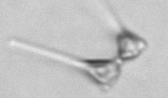
Label: Asterionellopsis_glacialis